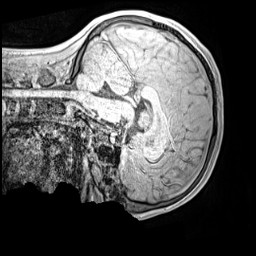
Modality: MP2RAGE
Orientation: sagittal
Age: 12
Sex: male
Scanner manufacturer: siemens
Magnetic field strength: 3 T
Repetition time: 4 s
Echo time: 0.00299 s